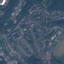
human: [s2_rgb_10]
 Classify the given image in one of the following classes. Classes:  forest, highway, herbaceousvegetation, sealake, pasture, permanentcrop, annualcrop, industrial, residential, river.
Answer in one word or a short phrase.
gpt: Residential